Aerial crown-view tile of a tropical tree (Barro Colorado Island, Panama), acquired 20241112:
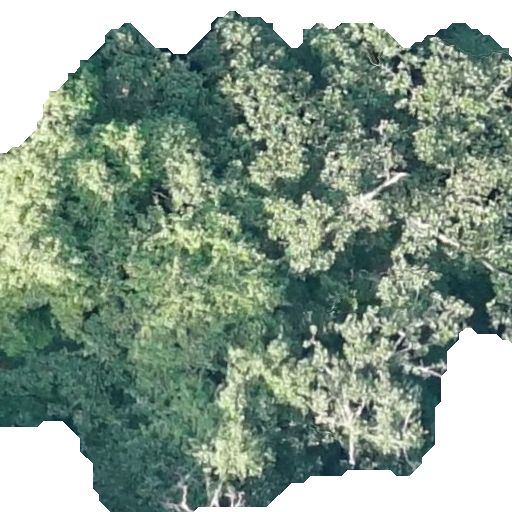
Species: Ficus insipida
GBIF accepted scientific name: Ficus insipida
Crown area: 388.321 m²